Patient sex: M
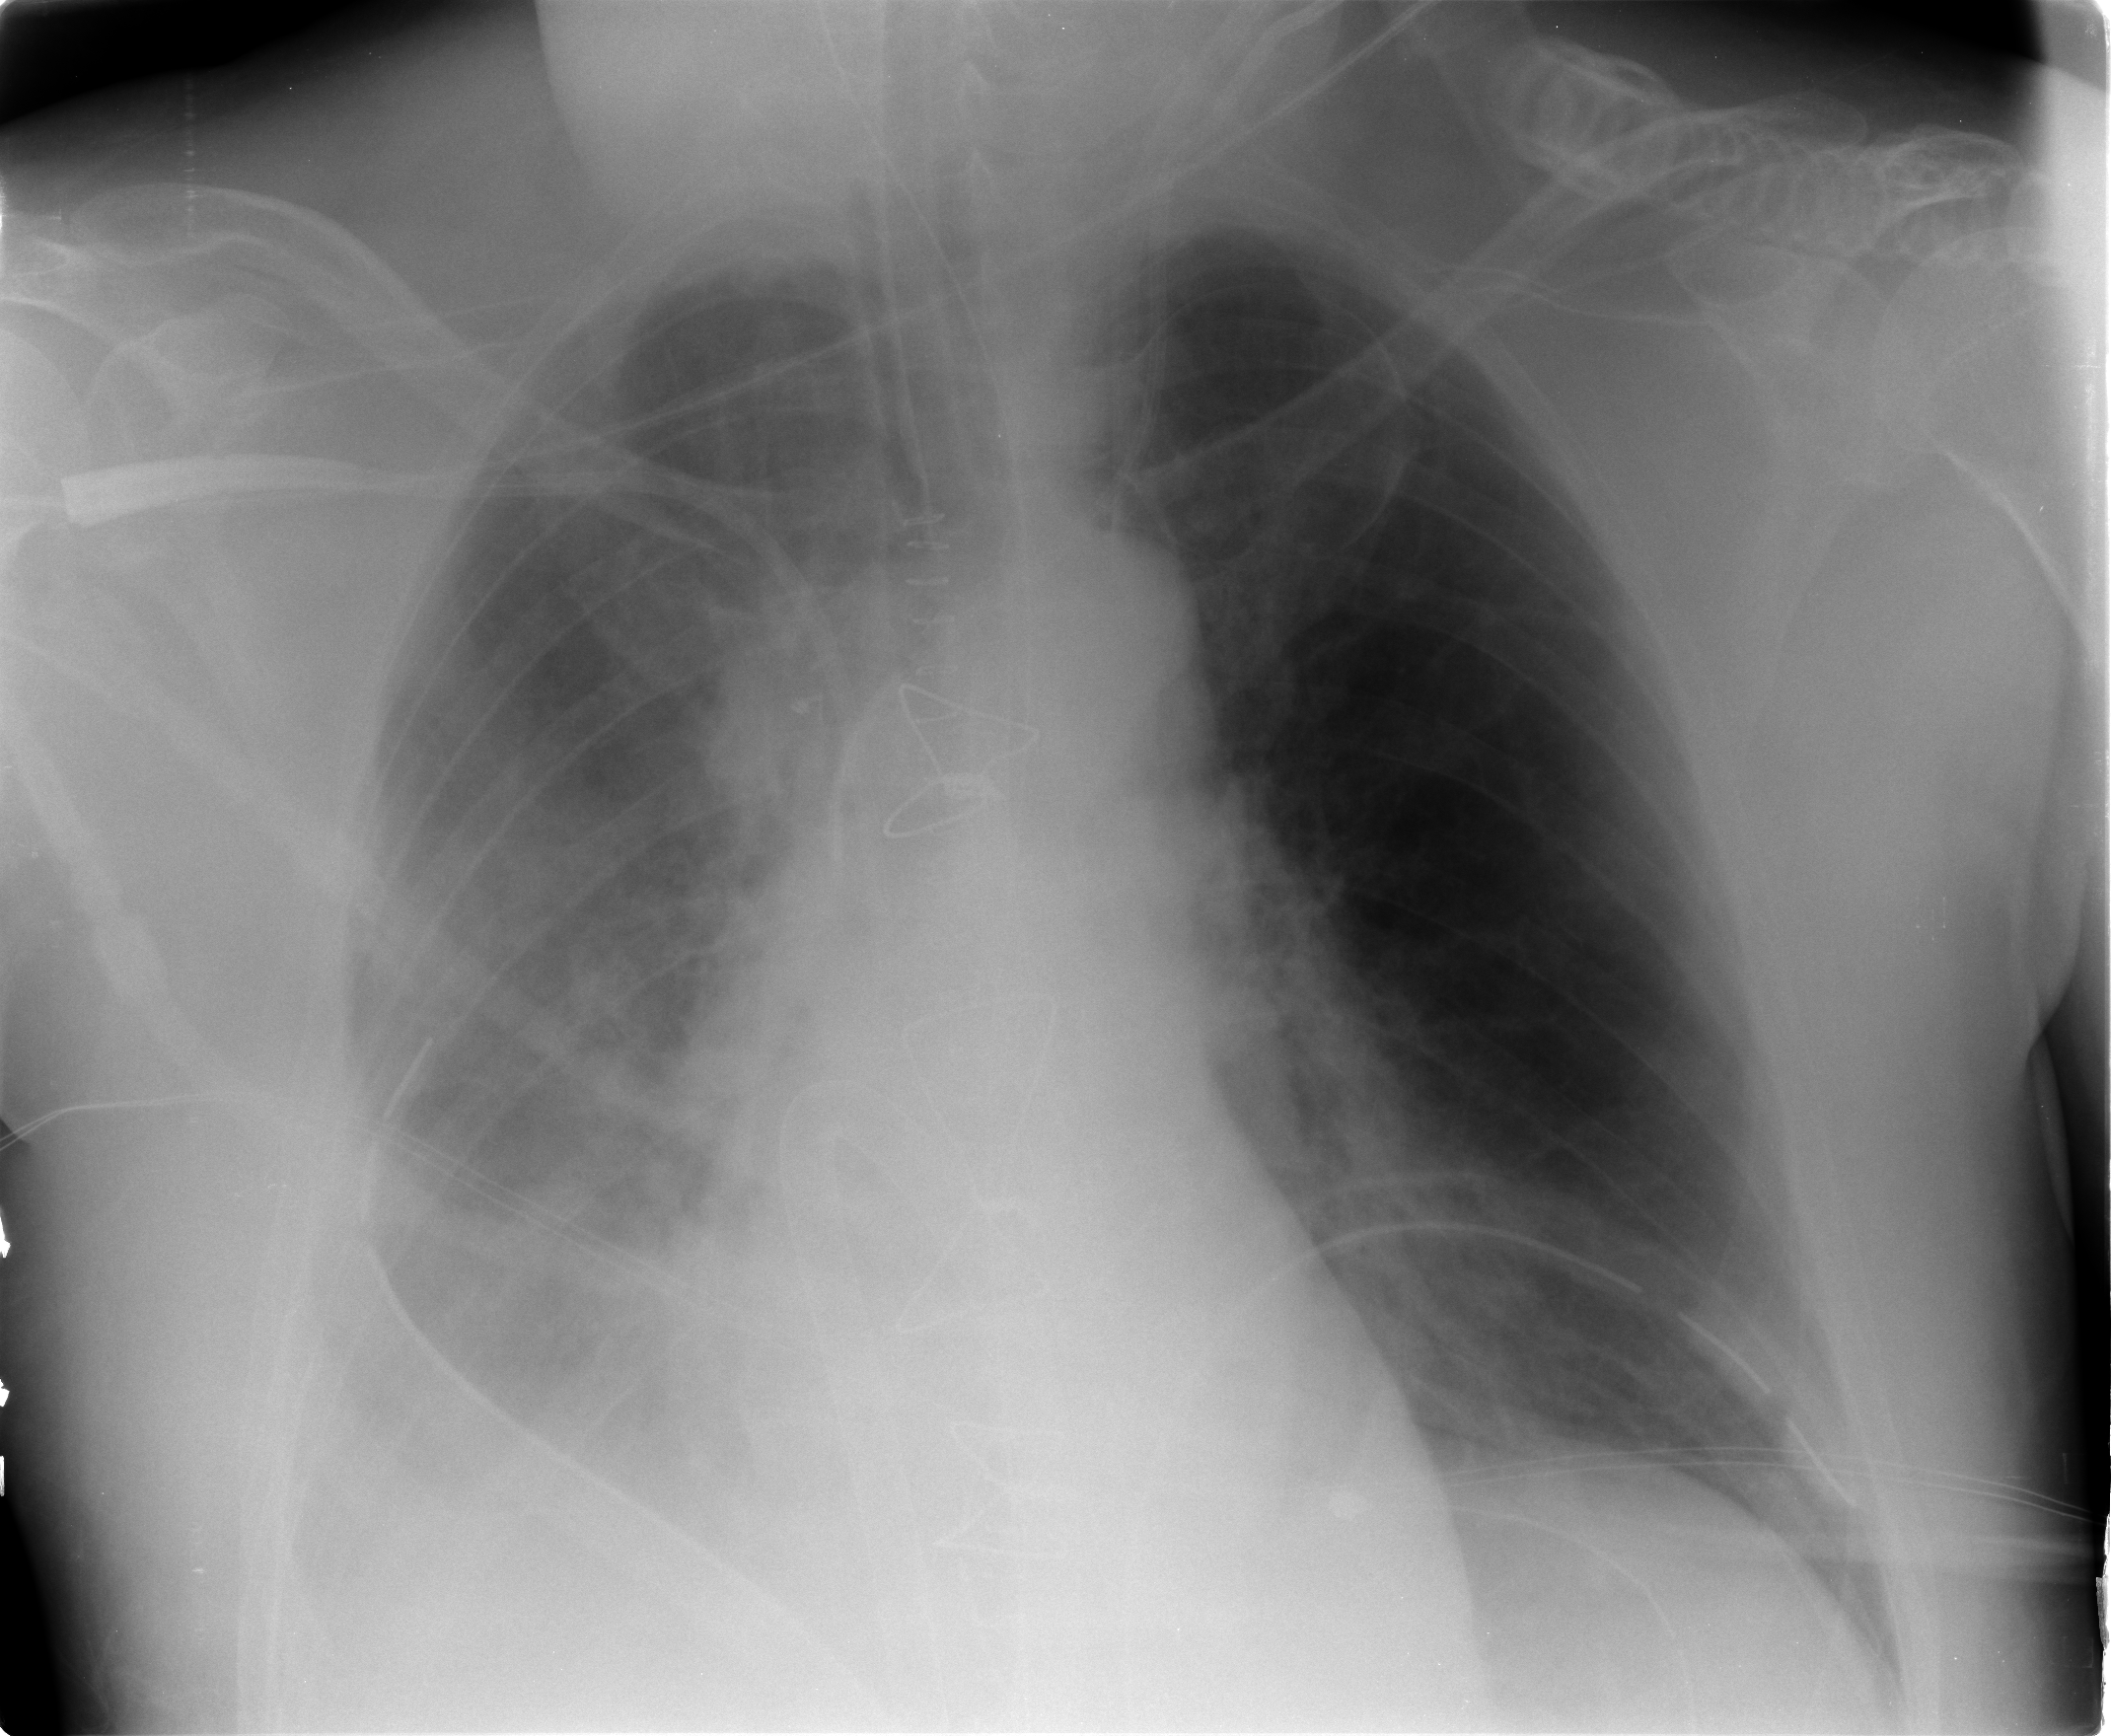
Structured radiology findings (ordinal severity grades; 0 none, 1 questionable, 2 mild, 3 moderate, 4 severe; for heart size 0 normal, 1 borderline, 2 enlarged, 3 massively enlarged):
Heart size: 0
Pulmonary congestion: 2
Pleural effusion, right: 3
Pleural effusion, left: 0
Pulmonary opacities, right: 4
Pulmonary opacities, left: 2
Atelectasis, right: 3
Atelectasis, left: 2